Interaction volume radius: 5 \u00c5
Interaction volume height: 15 \u00c5
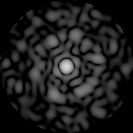
Disorder parameter: 0.8115